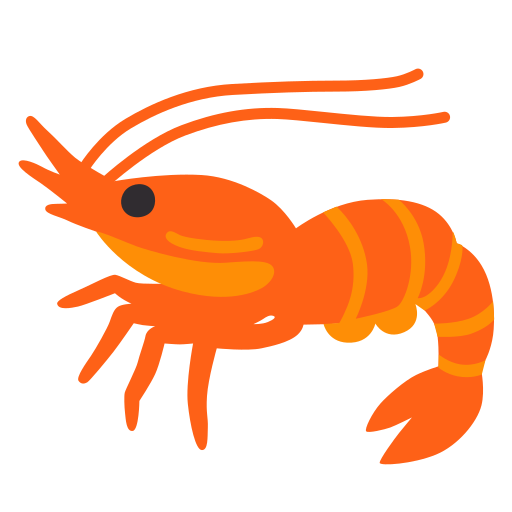
Emoji: 🦐